Field crop: maize
Growth stage: 2
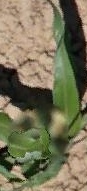
Species: maize